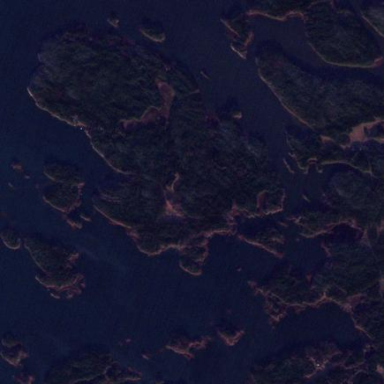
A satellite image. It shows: Island with natural coastline.